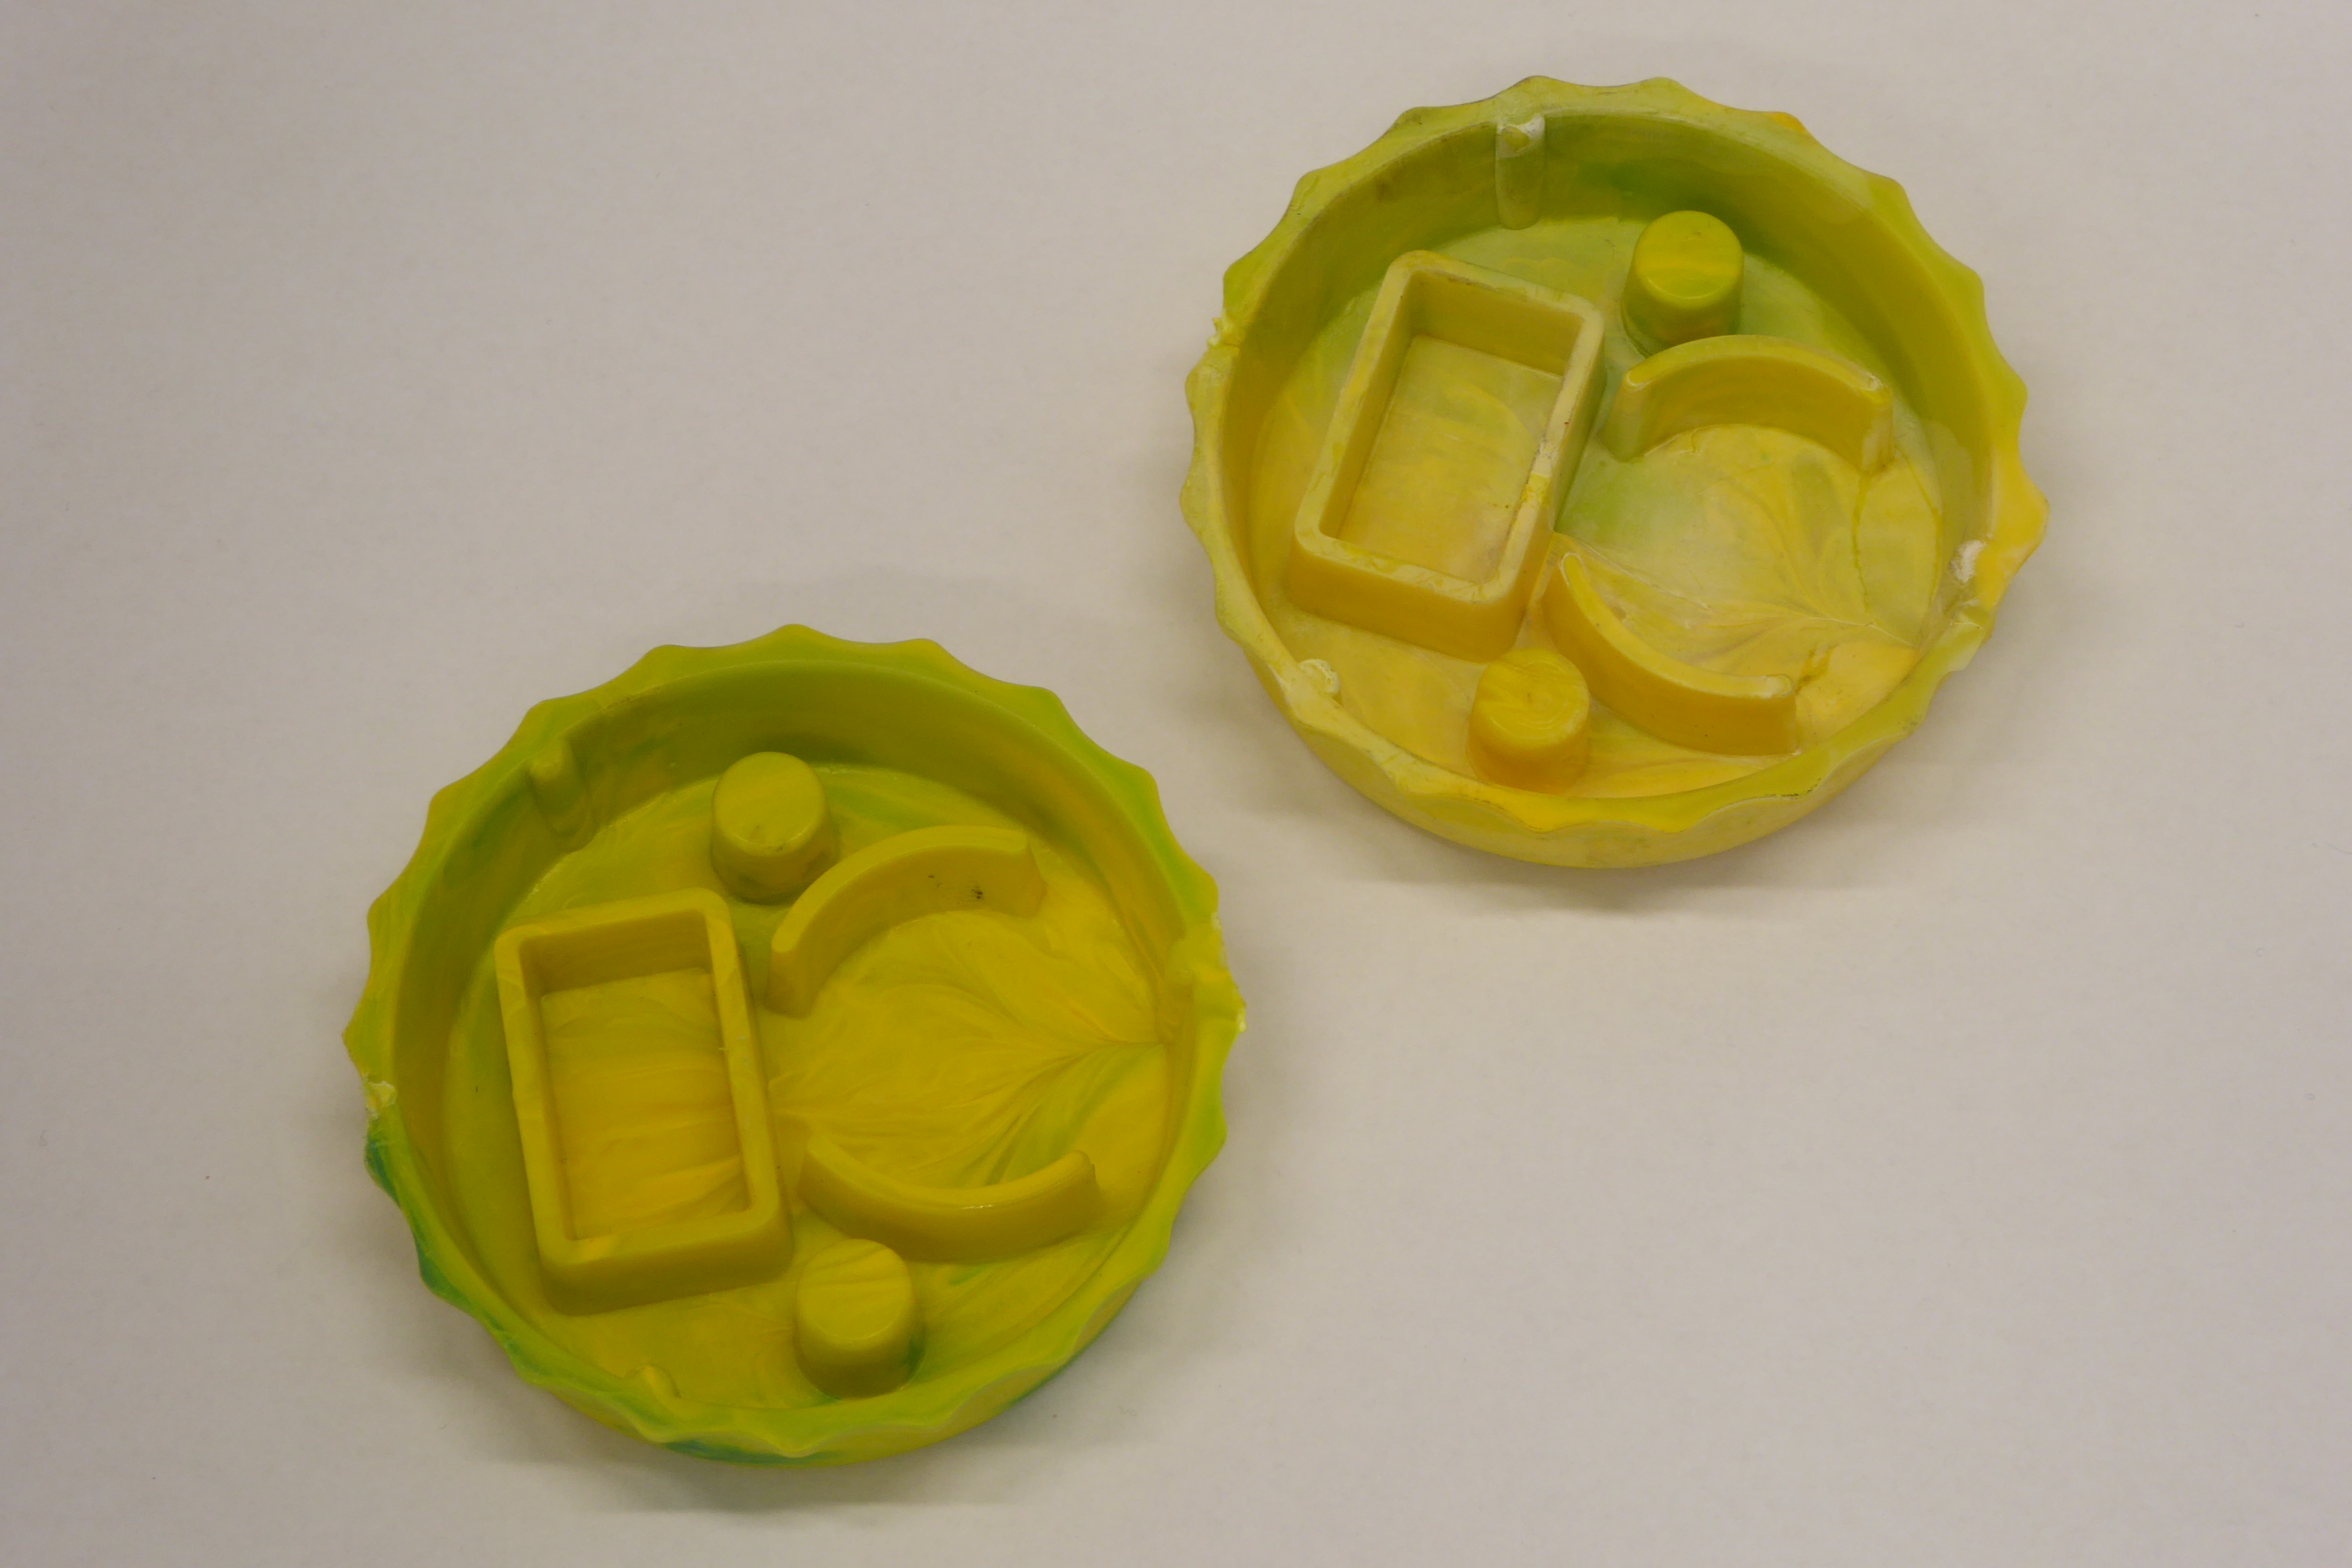
Label: Bottle Opener - Cover